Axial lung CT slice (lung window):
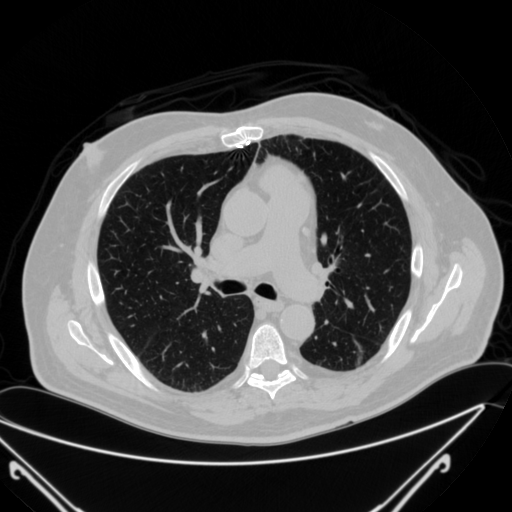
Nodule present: no